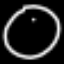
Label: donut